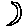
Label: moon